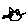
Label: cat